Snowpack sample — Rabbit Ears Pass, Jackson County, Colorado, USA (12/17/25, 1:08 PM MST)
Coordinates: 40.387, -106.625
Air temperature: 34 °F
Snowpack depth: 46 cm
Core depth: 40 cm
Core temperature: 28.4 °F
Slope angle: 6°, slope face: 165°
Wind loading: medium
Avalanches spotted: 0
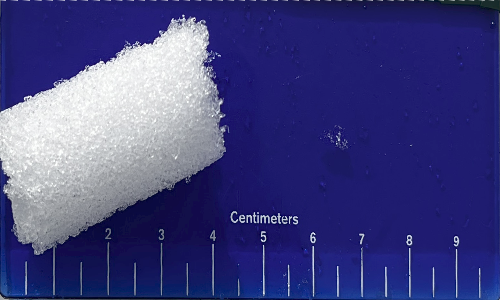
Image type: core
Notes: No avalanches spotted nearby, although collected in a meadowy area with minimal risk on this face of the pass.